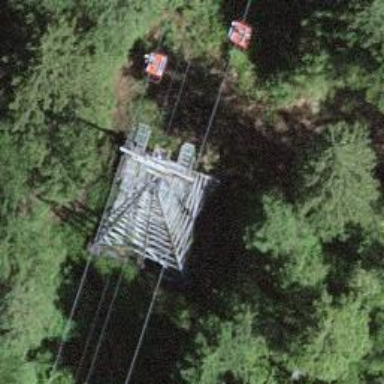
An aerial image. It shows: Pylon used for aerialway.